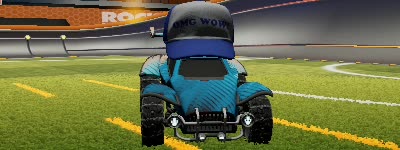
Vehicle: octane